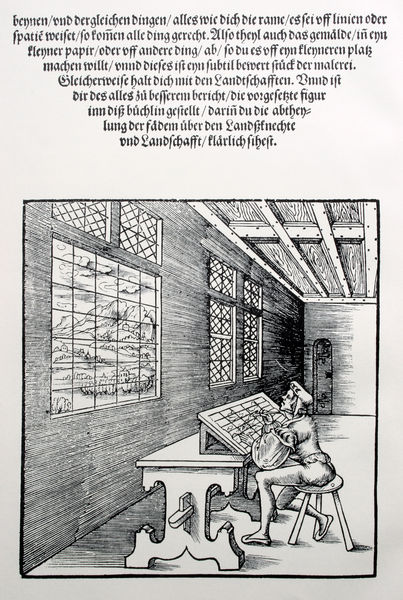
Titel: Illustration aus: Eyn schön nützlich büchlin und underweisung der kunst des Messens
Künstler: Hieronymus Rodler
Standort: (Seriendruck)
Schlagwörter: berg, feder, mann, schatten, weiß, wolken, landschaft, sitzen, fenster, glas, grau, holz, hut, licht, raum, schwarz, stuhl, tisch, tür, zeichnung, zimmer, blick, haus, malerei, kappe, mütze, wand, mensch, bild, innenraum, möbel, gitter, boden, interieur, sitzend, decke, innen, blatt, renaissance, schräg, aussicht, holzschnitt, schrift, papier, schreibtisch, bogen, perspektive, schuhe, studie, berge, gebirge, grafik, graphik, bank, hocker, saal, schemel, tafel, atelier, maler, staffelei, balken, deutsch, stube, holztisch, buch, denken, zentralperspektive, brett, druck, druckgraphik, schraffur, radierung, stich, künstler, seite, illustration, schwarzweiß, text, schraffiert, holzdecke, schuh, darstellung, stift, pult, buchdruck, buchseite, quadrate, karte, werkstatt, zeichnen, schreiben, fluchtpunkt, mittelalter, strumpfhose, konstruktion, landscahft, plan, schreiber, dreibein, quadrat, zeichner, raster, deckenbalken, kartografie, überlegen, butzen, kartograph, abzeichnen, kopieren, fluchtpunktperspektive, sereindruck, perpektive, setzer, tissch, kartieren, konstruieren, shraffur, sich, sinne, zeichenbrett, quadrieren, zeichenbank, landknecht